Current action and preconditions to check: trajectory_clear

Your task: For each precondition in the list above, predict whether it will hold at this action.

Consider the current scene as observed from the mobile robot's camera, and analyze the predicted future states of all dynamic agents (e.g., people, animals, vehicles, or any moving entities) within the NEXT SECOND.

IMPORTANT: Only answer "very likely" if you are absolutely certain—based on strong, clear evidence—that a dynamic agent will violate the precondition in the predicted future state. Do NOT answer "very likely" for unlikely, ambiguous, or low-probability risks.

Ask yourself for each precondition: Is there a high probability, with clear and convincing evidence, that the predicted future states of any dynamic agent will interfere with the predicted future state of the currently executing action within the NEXT SECOND, causing that precondition to fail?

Assess the risk level based on these predictions. Use "likely" or "very likely" if motions create a clear risk of interference.

Use "neutral" or "improbable" if agents are nearby but their predicted paths are clearly diverging or non-conflicting.

Failure Risk Categories: "very improbable", "improbable", "neutral", "likely", "very likely"

Answer Format: Output ONLY the probability_of_failure value from these categories: "very improbable", "improbable", "neutral", "likely", "very likely"

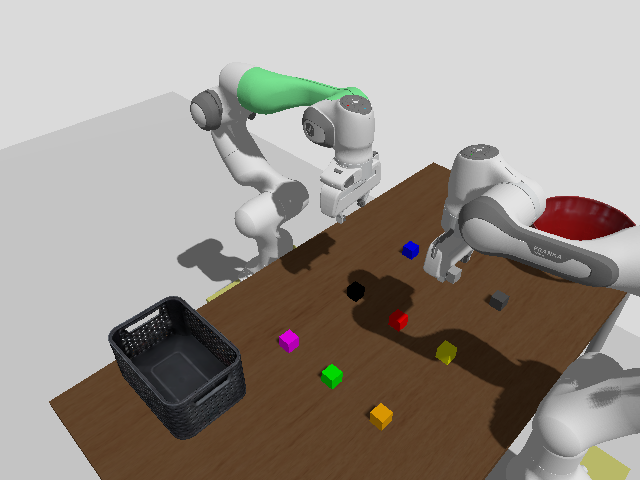

Answer: neutral